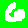
Digit: 6